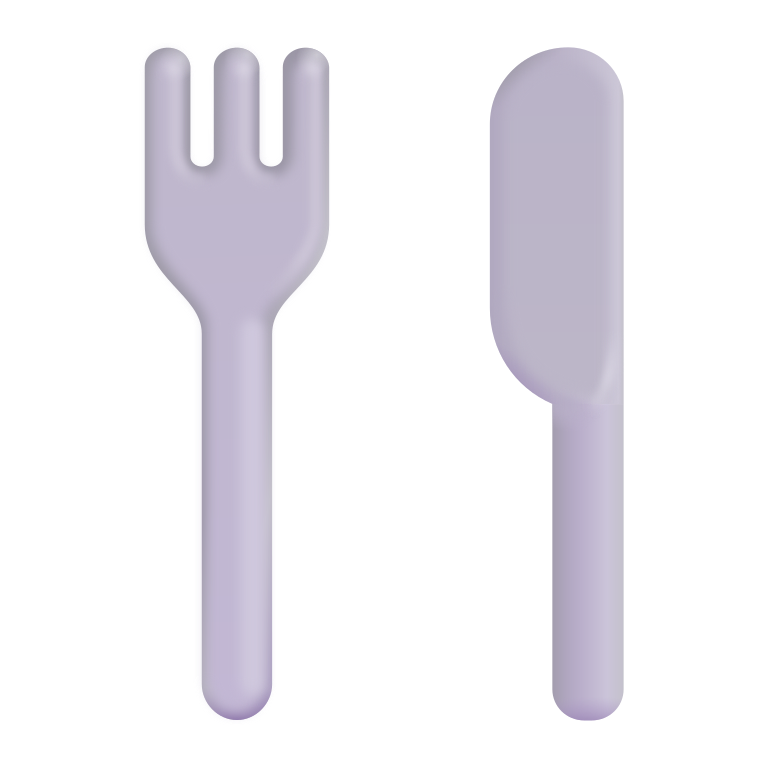
fork and knife color